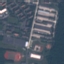
Land use / land cover class: Industrial